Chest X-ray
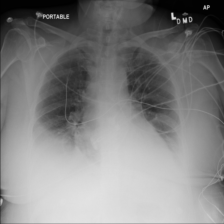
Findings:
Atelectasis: negative
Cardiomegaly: negative
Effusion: positive
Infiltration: negative
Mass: negative
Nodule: negative
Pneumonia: negative
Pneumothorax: negative
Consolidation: negative
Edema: negative
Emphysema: negative
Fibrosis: negative
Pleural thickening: negative
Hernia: negative